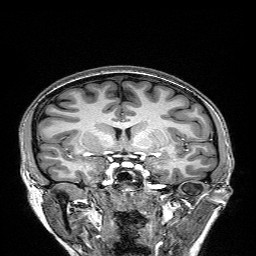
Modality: T1w
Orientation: sagittal